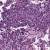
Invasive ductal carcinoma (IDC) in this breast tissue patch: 1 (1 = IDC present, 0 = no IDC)